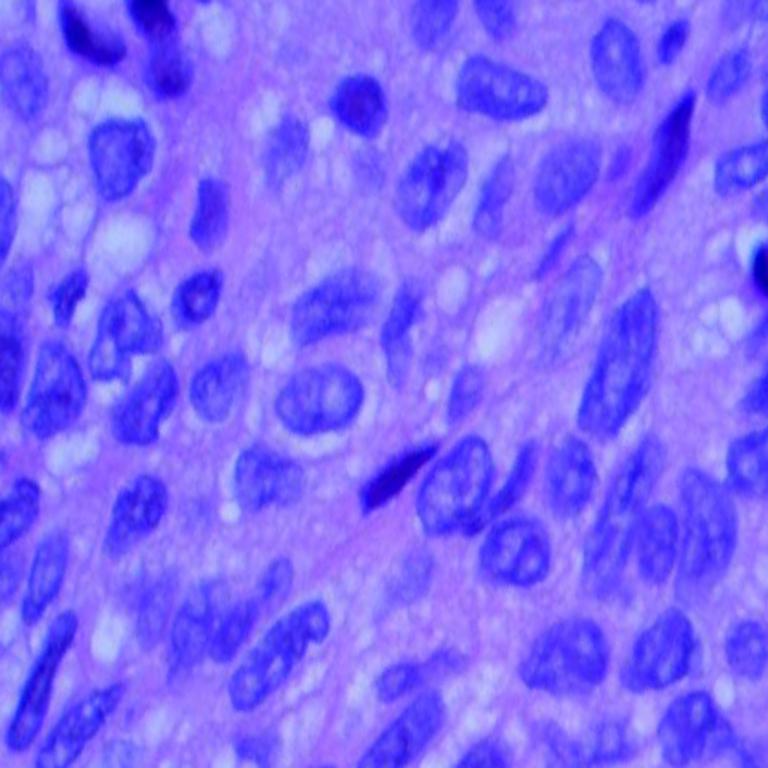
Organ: lung
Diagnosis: squamous carcinomas